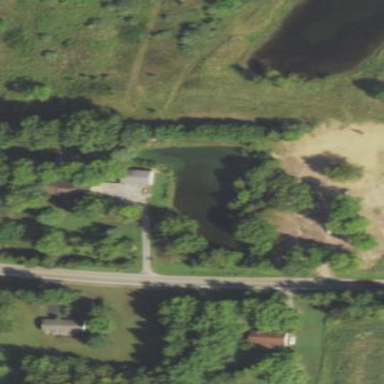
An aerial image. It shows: Pond with natural water.